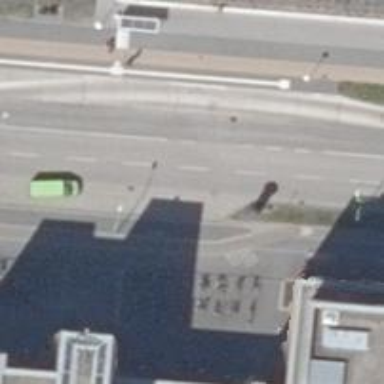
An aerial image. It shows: Taxi stand.